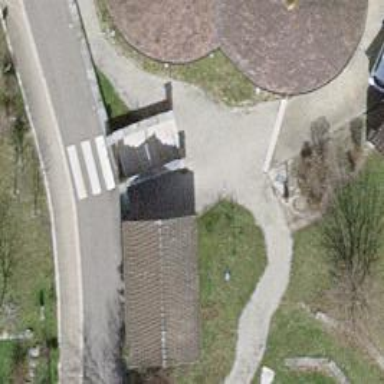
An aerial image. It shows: Set of concrete steps.